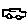
Label: car